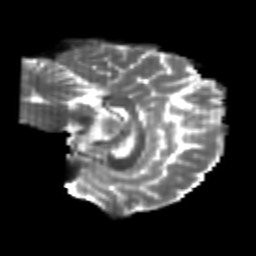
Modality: T2w
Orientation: sagittal
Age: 22
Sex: female
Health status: healthy
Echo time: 0.074 s